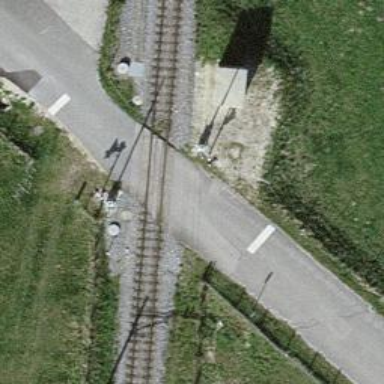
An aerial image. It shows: Level crossing along the railway.